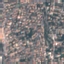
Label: Residential